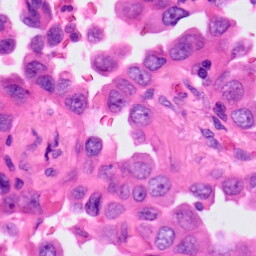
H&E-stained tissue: Lung